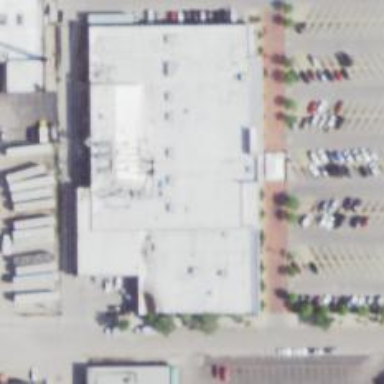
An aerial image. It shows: Retail building.